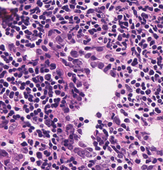
Tumor epithelial tissue: no
Tumor-associated stroma tissue: yes
Normal tissue: no